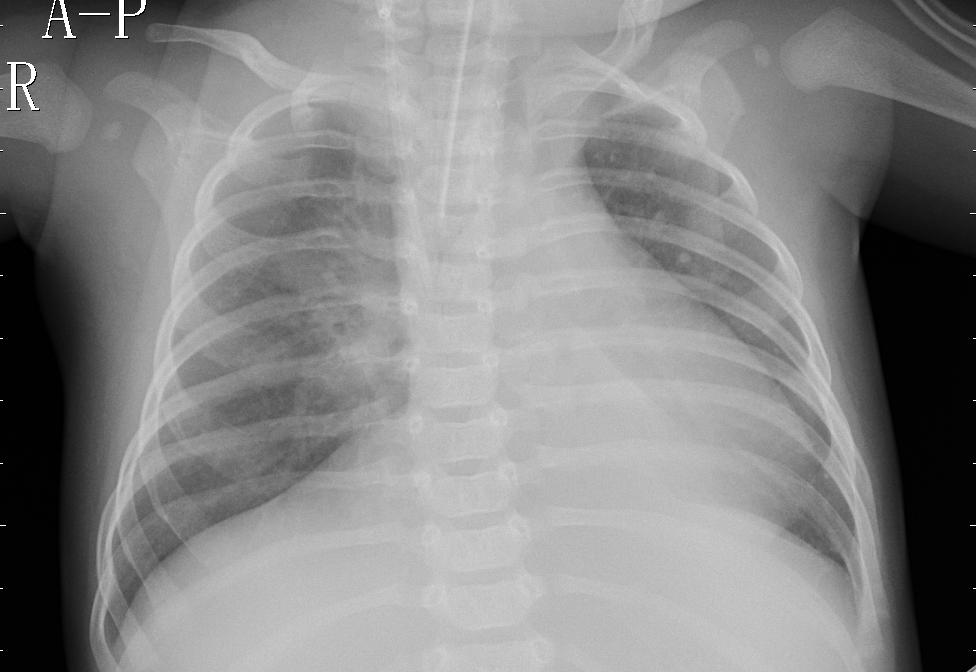
Diagnosis: PNEUMONIA